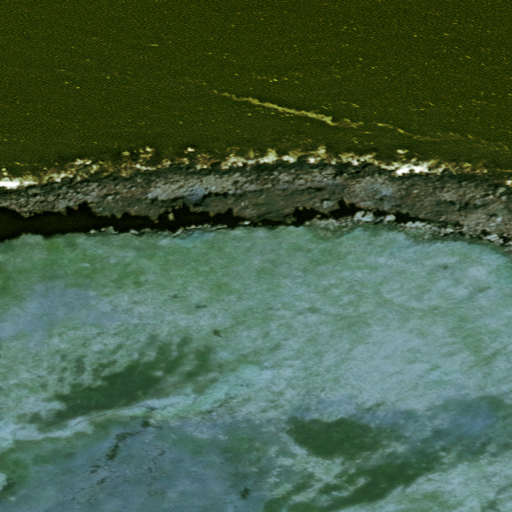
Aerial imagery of cape in Alaska named Cape Algonquin containing only unknown